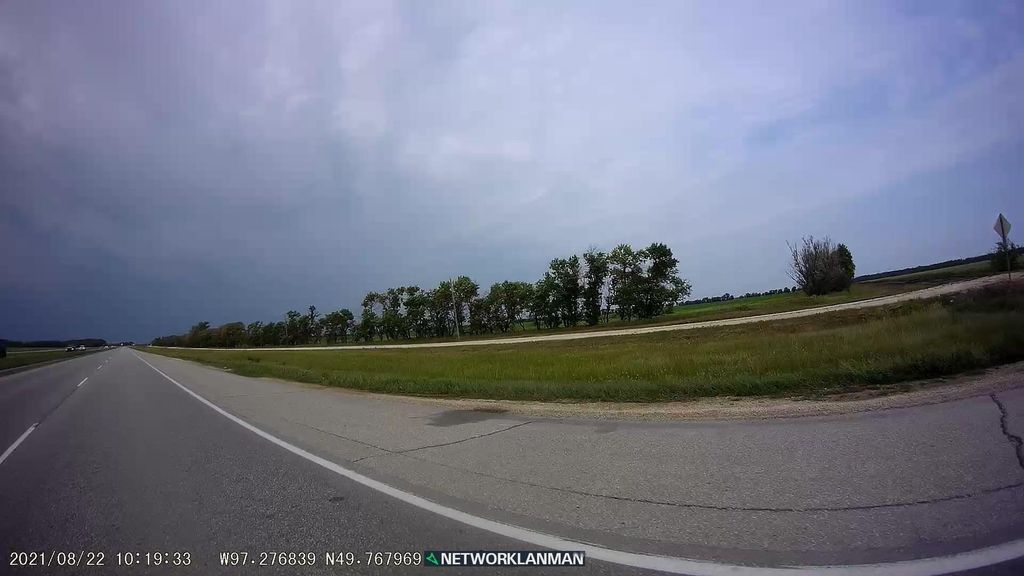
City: winnipeg